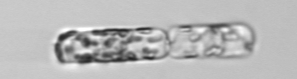
Label: Dactyliosolen_fragilissimus